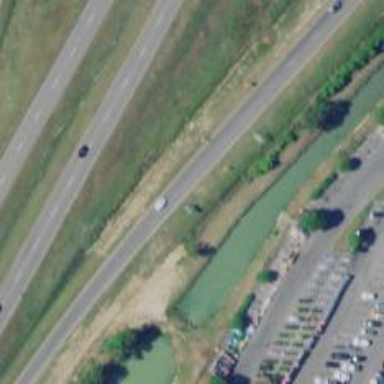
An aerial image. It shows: Trunk link highway.